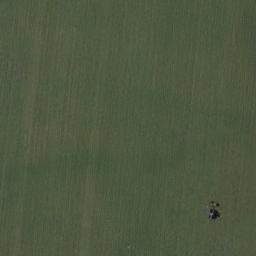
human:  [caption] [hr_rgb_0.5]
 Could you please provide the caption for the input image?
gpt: This meadow has dense grasses and a striped texture .

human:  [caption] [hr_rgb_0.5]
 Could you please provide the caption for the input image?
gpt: The meadow is dense but uneven .

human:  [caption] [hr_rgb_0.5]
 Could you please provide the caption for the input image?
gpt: A large lush green meadow covered with green grass .

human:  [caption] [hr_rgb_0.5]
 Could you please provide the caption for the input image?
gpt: The entire image is dominated by grass .

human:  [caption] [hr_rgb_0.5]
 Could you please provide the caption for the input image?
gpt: A green and smooth meadow with many green grass .